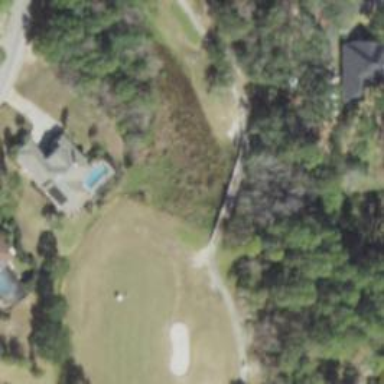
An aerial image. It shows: Path bridge used as golf cartpath.